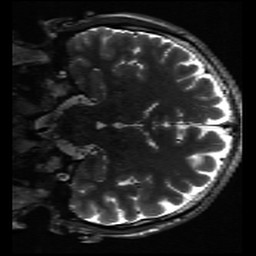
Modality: inplaneT2
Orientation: coronal